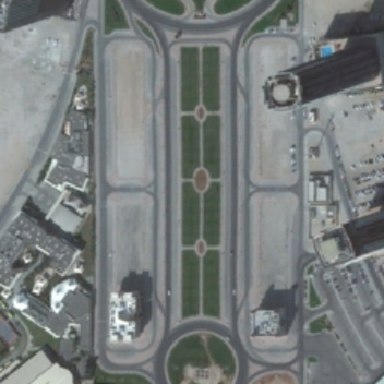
There is a green square .